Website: macys
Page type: account-selection
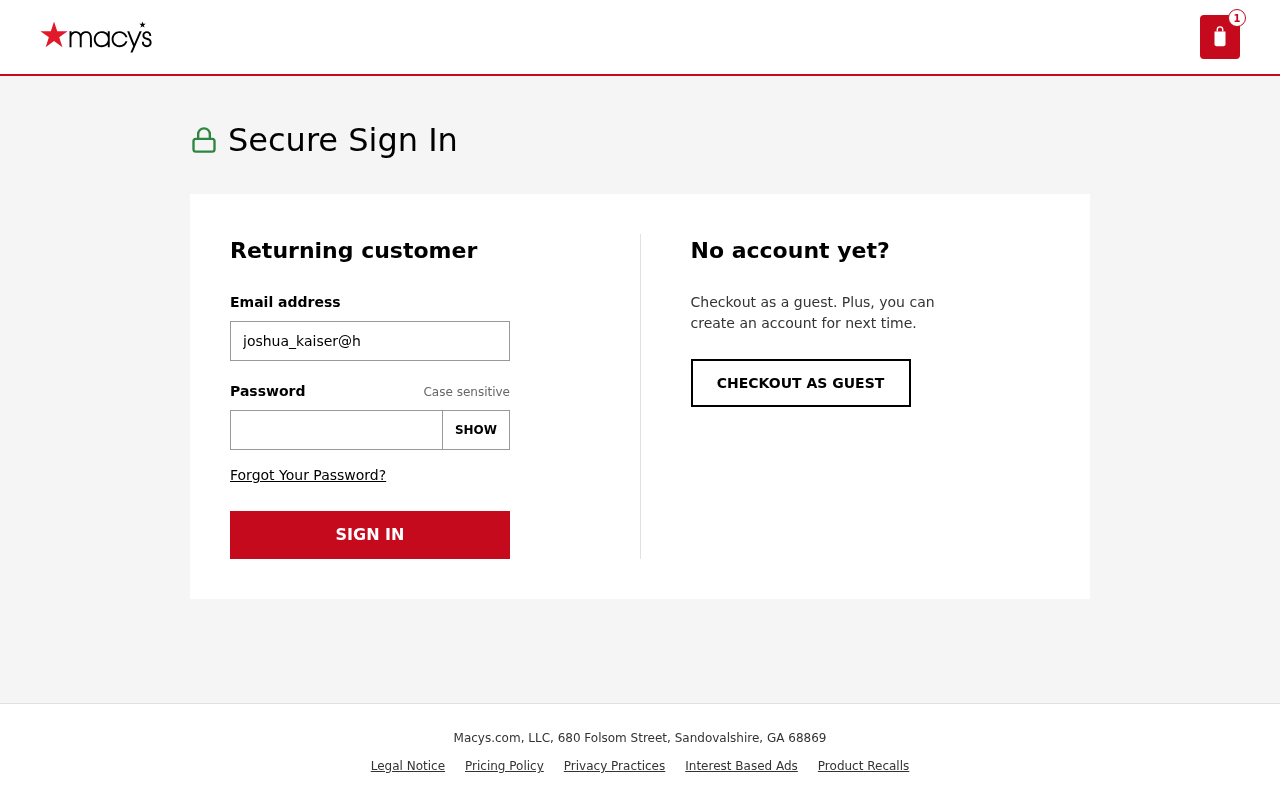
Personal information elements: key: PII_EMAIL
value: joshua_kaiser@hotmail.com
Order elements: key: ORDER_NUM_ITEMS
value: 1